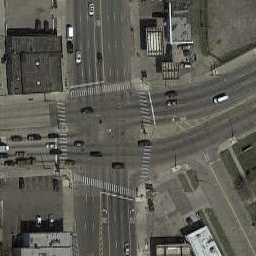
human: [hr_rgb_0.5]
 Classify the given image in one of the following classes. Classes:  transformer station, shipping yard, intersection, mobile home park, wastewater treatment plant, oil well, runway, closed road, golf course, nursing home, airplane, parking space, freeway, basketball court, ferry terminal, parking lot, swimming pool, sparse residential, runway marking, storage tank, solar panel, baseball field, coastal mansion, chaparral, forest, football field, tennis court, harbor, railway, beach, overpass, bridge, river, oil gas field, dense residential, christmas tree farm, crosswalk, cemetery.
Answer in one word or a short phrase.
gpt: intersection